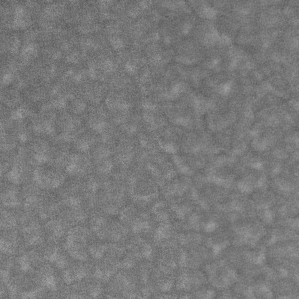
Label: frost